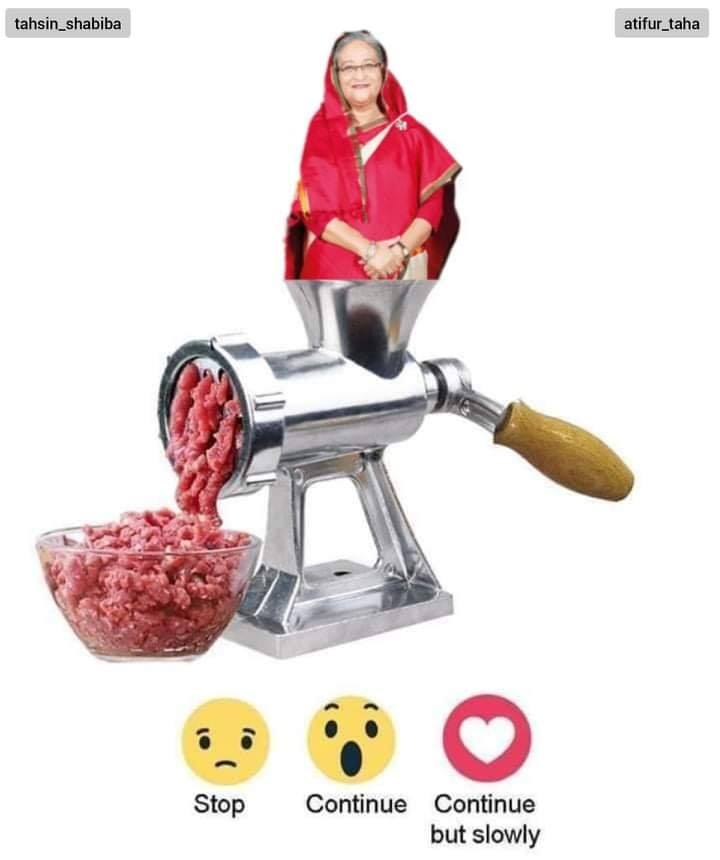
Caption: stop continue    continue but slowly
Label: hate